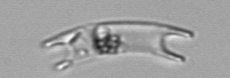
Label: Eucampia